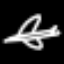
Label: airplane